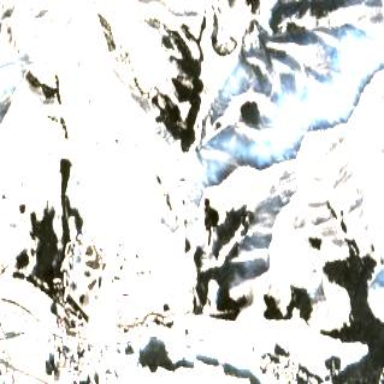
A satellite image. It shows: Area designated for winter sports.